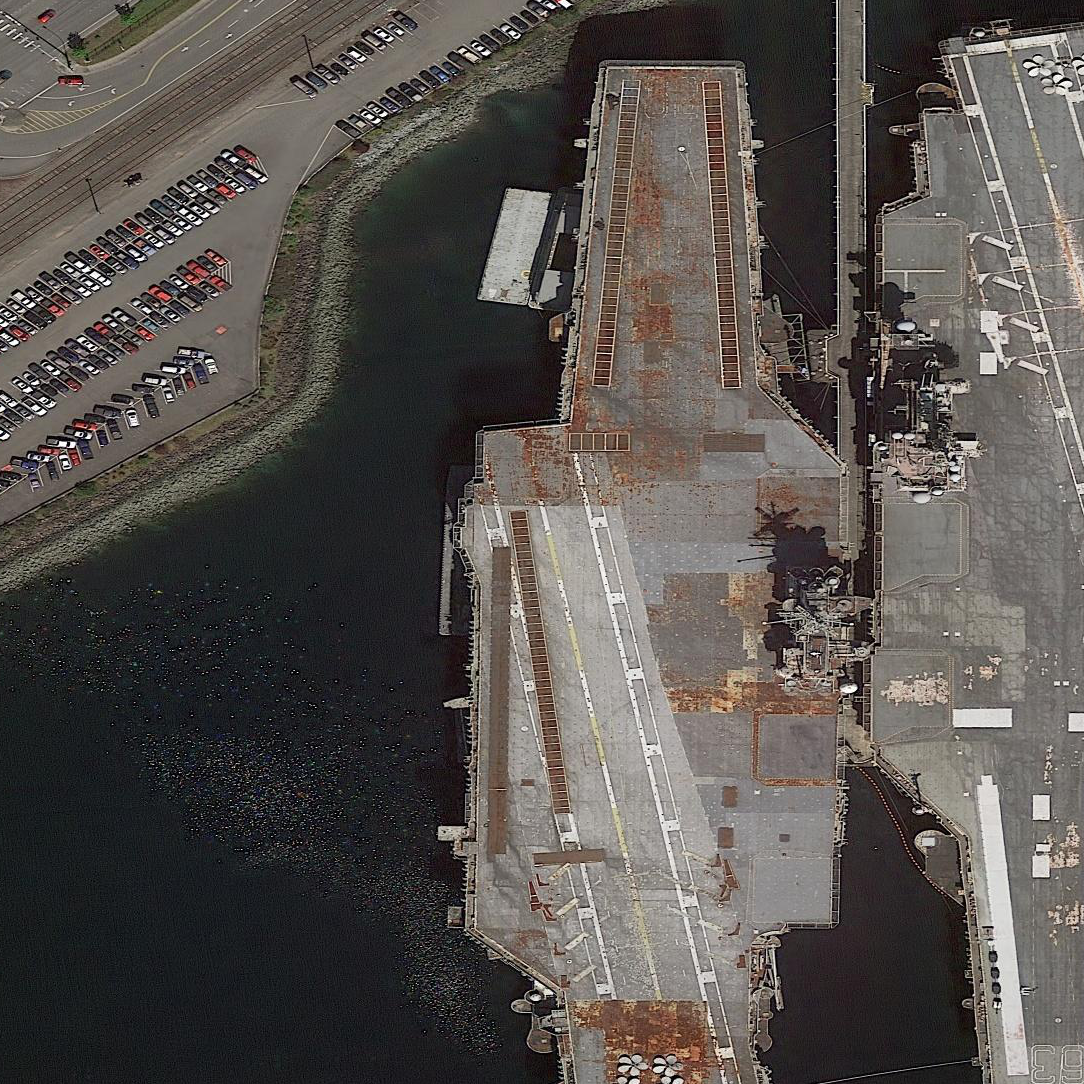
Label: aircraft_carrier